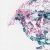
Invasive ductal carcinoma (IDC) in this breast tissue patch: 0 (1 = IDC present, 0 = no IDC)